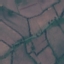
Land use / land cover: Pasture